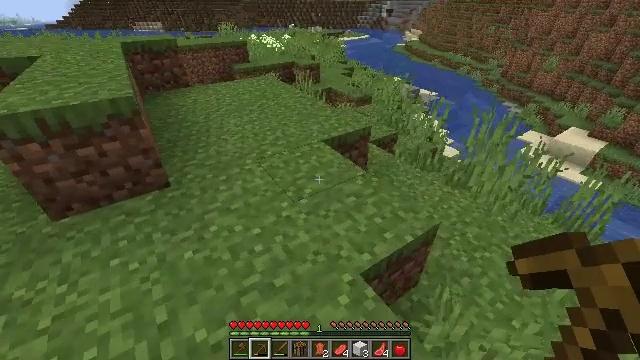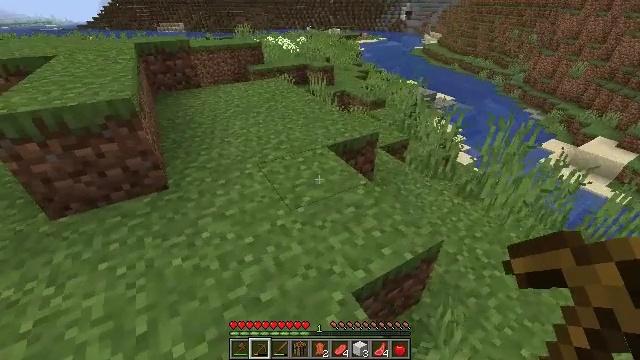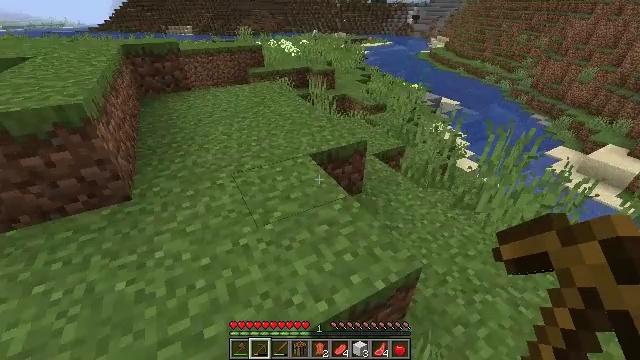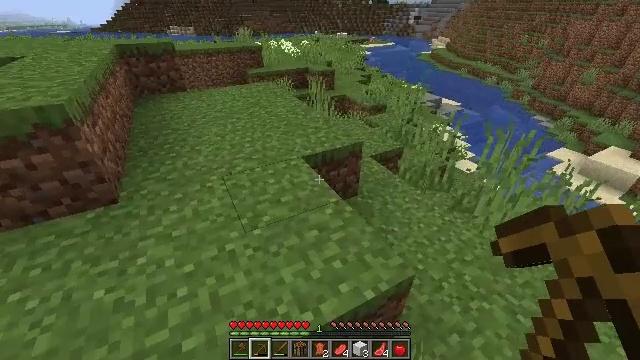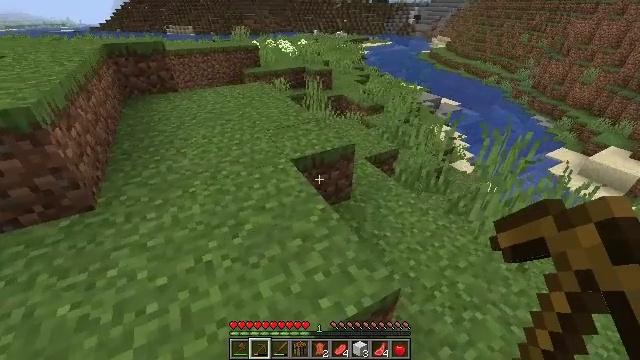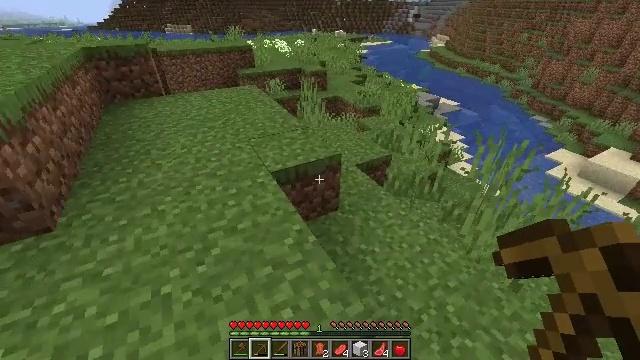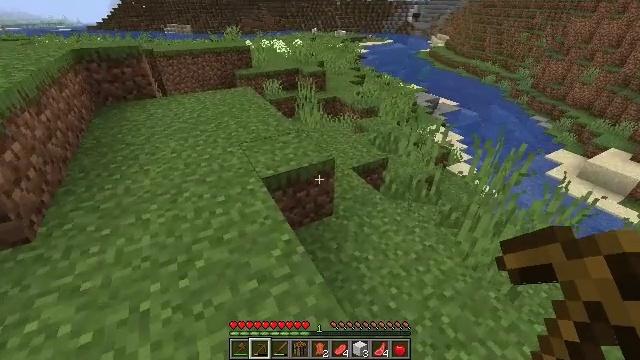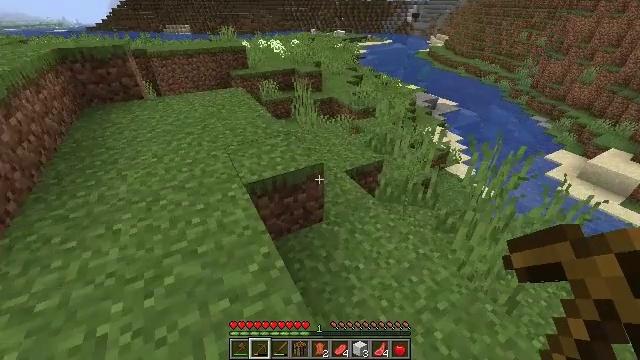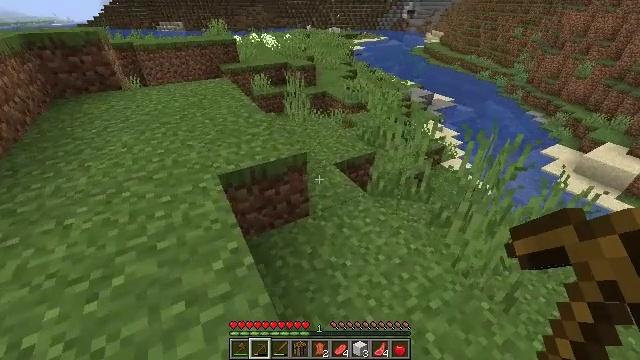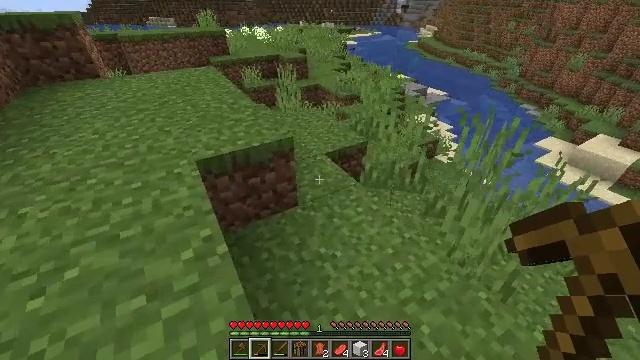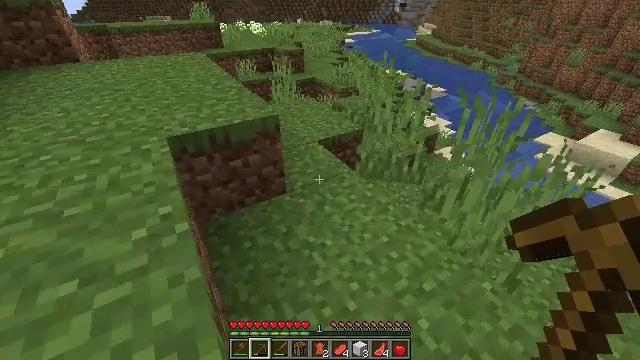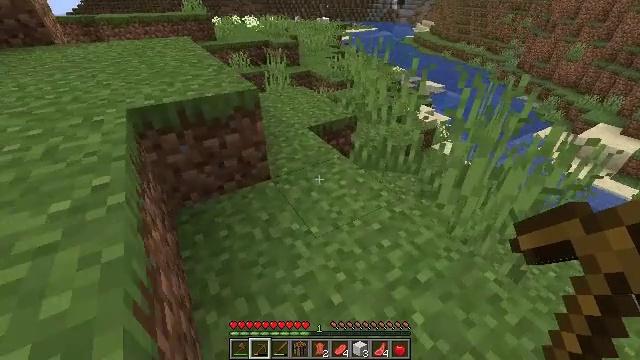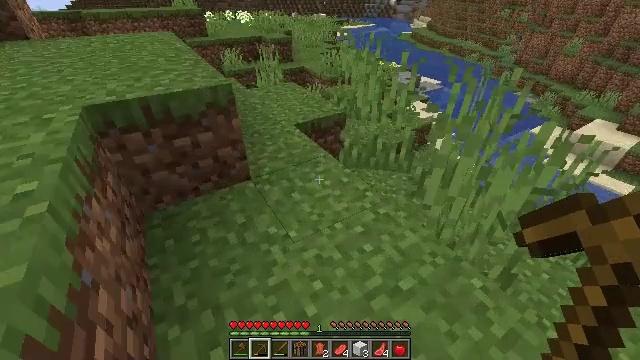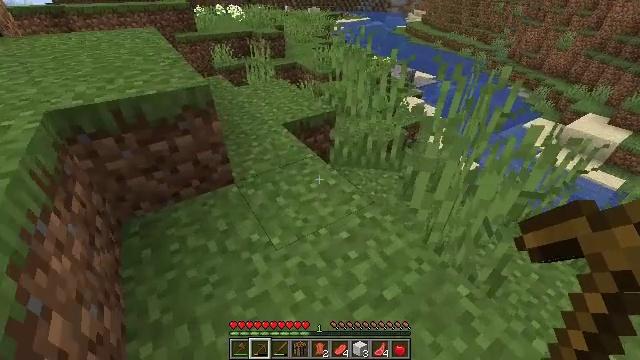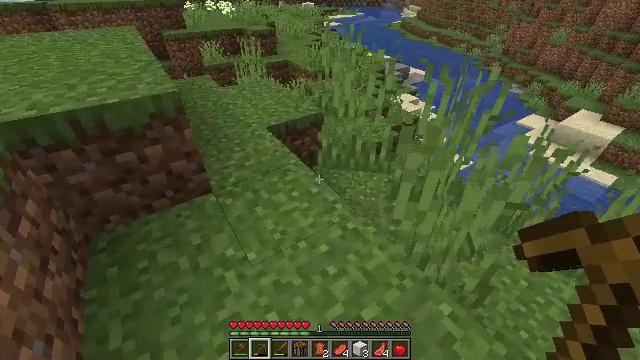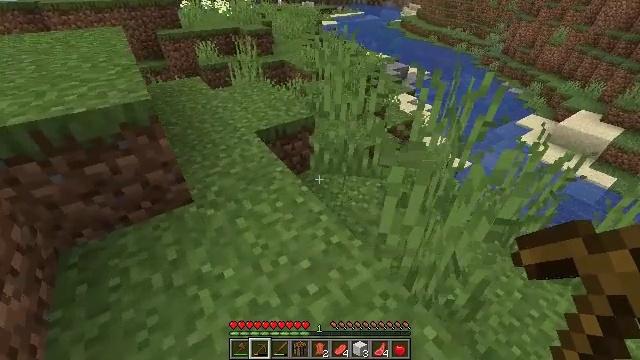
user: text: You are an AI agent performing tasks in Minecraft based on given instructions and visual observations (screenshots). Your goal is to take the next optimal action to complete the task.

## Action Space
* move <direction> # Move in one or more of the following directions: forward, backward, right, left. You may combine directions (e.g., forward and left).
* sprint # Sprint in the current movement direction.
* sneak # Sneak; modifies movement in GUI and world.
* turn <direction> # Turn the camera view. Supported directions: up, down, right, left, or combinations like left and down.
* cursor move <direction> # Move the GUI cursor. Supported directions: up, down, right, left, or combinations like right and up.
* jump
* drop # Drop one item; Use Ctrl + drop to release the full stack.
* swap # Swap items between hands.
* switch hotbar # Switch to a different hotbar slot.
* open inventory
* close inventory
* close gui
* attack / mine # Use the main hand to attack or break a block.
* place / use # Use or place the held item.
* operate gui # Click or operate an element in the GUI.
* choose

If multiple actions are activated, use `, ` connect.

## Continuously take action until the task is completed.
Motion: motion action
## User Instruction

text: Remove the tall grass to clear the area.
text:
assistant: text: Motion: move forward and move right, turn left
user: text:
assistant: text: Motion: move forward and move right, turn left
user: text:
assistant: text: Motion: move forward and move right
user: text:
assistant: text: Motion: move forward and move right
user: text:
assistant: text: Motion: move forward and move right
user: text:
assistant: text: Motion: move forward and move right
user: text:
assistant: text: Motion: move forward and move right
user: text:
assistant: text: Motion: move forward and move right
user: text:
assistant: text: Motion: move forward and move right, turn right
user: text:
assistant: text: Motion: move forward and move right
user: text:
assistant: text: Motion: move forward and move right
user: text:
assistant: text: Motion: move forward and move right
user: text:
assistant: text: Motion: move forward and move right, turn right
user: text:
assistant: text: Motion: move forward and move right
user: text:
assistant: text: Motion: move forward and move right
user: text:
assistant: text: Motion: move forward and move right
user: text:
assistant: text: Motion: move forward and move right, turn left
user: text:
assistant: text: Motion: move forward and move right
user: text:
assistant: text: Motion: move forward and move right, turn left and down
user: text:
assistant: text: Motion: move right, turn left and down
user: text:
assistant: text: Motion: move right, turn left and down
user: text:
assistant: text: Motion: move back and move right, turn down, attack / mine
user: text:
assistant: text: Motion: move back, attack / mine
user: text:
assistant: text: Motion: move back, turn left and up, attack / mine
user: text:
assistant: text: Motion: move back, turn left and up
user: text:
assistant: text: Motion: move back, turn left and up, attack / mine
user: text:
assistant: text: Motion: move back, attack / mine
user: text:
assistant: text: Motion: turn left and up, attack / mine
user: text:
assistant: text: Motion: turn left and up
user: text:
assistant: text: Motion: attack / mine